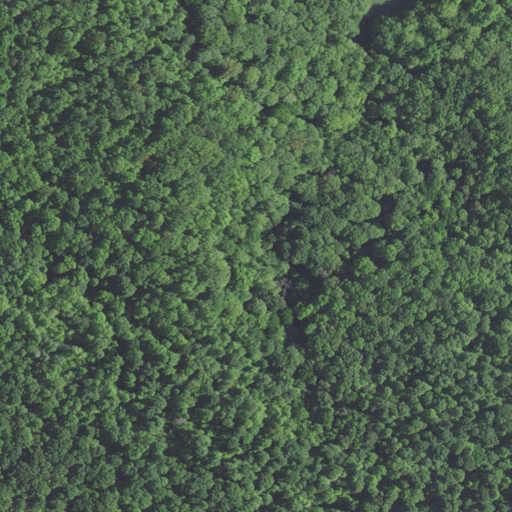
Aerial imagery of ridge(s) in Kentucky named Devil Harbor containing deciduous forest and mixed forest